Question: I am working on a using in C. I have implemented that clients can connect to the server and send messages to the server, and the server should be distributed messages to the others.
But when I am trying to test my program and trying to make two clients communicate, something strange happens. The strange thing happens if I follow the following steps.
1. run server program and waiting for connections.
2. open one client program and connecting to the server, then send two messages, both work successfully.
3. open another client and do the same, the first client can receive the message that the second client sent perfectly.
4. But when I switch to the first server and try to write a new message and send to the server to be distributed, it fails. And neither the second client nor the server could receive this message.
5. After some debugging, it seems that the server program stuck on read() function. By the way, I did these all on my Uubuntu18.04 virtual machine in different terminals.
More points:
1. I have tried to debug and print all the values I can get, it seems that the write() function of the client program working properly, but the server program stops at the second function read() inside the Receive thread.
2. I think that this might be a question about the blocking state of read() function but I am new to networking programming and quite don't understand.
This is a screenshot of my problem (Chat-room:Left is a server, right are two clients):

Here are my client.c and server.c codes, I have indicated the position that the issue occurs.
CLIENT.C
'''
/* tcp-client.c */
#include <stdio.h>
#include <fcntl.h>
#include <sys/types.h>
#include <sys/socket.h>
#include <netinet/in.h>
#include <strings.h>
#include <arpa/inet.h>
#include <unistd.h>
#include <string.h>
#include <pthread.h>
#include <stdlib.h>
//send the message to the server any time terminal get input
void* Send(void* Socked)
{
char sender[80];
//save the socked into a int pointer
int *SockedCopy = Socked;
while(fgets(sender, sizeof(sender), stdin)){
//whenever enter a string, send it
int messageSize = strlen(sender) + 1;
write(*SockedCopy, &messageSize, sizeof(int));
int i = write(*SockedCopy, sender, messageSize); //both work when sending message
printf("write over! the write() returns %d
", i);
//check whether this is a quit message
if(strcmp(sender, "q!") == 0)
exit(1);
}
}
//receive message from server
void* Receive(void* Socked)
{
int *SockedCopy = Socked;
char Receiver[80];
while(1){
//read message continuosly
int reveiverEnd = 0;
reveiverEnd = read (*SockedCopy, Receiver, 1000);
Receiver[reveiverEnd] = '';
fputs(Receiver, stdout);
Receiver[0] = '';
}
}
int main ()
{
int sockfd, n;
pthread_t threadSend;
pthread_t threadReceive;
struct sockaddr_in serv, cli;
char rec[1000];
char send[80];
//input UserName
printf("Input Username:" );
fgets(send, sizeof(send), stdin);
send[strlen(send) - 1] = '';
int MessageSize = strlen(send);
//create socked
sockfd = socket (PF_INET, SOCK_STREAM, 0);
//create server information
bzero (&serv, sizeof (serv));
serv.sin_family = PF_INET;
serv.sin_port = htons (8888);
serv.sin_addr.s_addr = inet_addr ("127.0.0.1" /*local machine*/);
//connect to the server
connect (sockfd, (struct sockaddr *) &serv, sizeof (struct sockaddr));
//send the user name to the server
write(sockfd, &MessageSize, sizeof(int));
write (sockfd, send, sizeof(send));
//get successfully connecting message
n = read (sockfd, rec, 1000);//n marks real length
rec[n] = '';
fputs(rec, stdout);
send[0] = '';
//open send thread
pthread_create(&threadSend, 0, Send, &sockfd);
//open receiving message thread
pthread_create(&threadReceive, 0, Receive, &sockfd);
//close socked and close two threads
for(int i = 0; i < 100; ++i)
sleep(100000);
pthread_exit(&threadSend);
pthread_exit(&threadReceive);
close(sockfd);
return 0;
}
'''
SERVER.C
'''
#include <stdio.h>
#include <stdlib.h>
#include <string.h>
#include <pthread.h>
#include <sys/socket.h>
#include <linux/in.h>
#include <unistd.h>
#include <unistd.h>
pthread_t thread;
pthread_t threadClient[100];
int ServerSock;
//Every client's information
typedef struct
{
int sock;
char UserName[16];
struct sockaddr address;
int addr_len;
} connection_t;
static connection_t conn[100];
//this function distributes the messsage/status of single client to the other
//Info is the message needed to be distributed
int SendInfo(void* Info)
{
char *info = Info;
for(int i = 0; i < 100; ++i)
//send to the client that exists and doesn't quit room
if(conn[i].addr_len != -1 && conn[i].addr_len != 0){
if(send (conn[i].sock, info , strlen(info) + 1, 0) == -1)
printf("error occured, send to %s fail", conn[i].UserName);
printf("send %s to %s successfully!
", info, conn[i].UserName);
}
return 0;
}
//This function deals with single client, aim to receive message from this client
//and then send them to another using SendIinfo
void* Receive(void* clientnumber)
{
int* Clientnumber = clientnumber;
while(1)
{
//read the message from the client
char *Buffer;
int messageLen = 0;
read(conn[*Clientnumber].sock, &messageLen, sizeof(int));
printf("receive from %d
", messageLen);
if(messageLen > 0)
{
Buffer = (char *)malloc((messageLen+1)*sizeof(char));
read(conn[*Clientnumber].sock, Buffer, messageLen); // the program stucks here and don't know why
if(Buffer[0] != ':') continue;
Buffer[messageLen] = '';
//whether the client want to quit
if( Buffer[1] == 'q' && Buffer[2] == '!' )
{
//constitute quit message and delete this client
char quit[] = " quit the chat room";
char quitMessage[20];
quitMessage[0] = '';
strcat(conn[*Clientnumber].UserName, quit);
SendInfo(quitMessage);
conn[*Clientnumber].addr_len = -1;
pthread_exit(&threadClient[*Clientnumber]);
}
else{
//constitute the message
char begin[] = " says";
char messageDistribute[200];
messageDistribute[0] = '';
strcat(messageDistribute, conn[*Clientnumber].UserName);
strcat(messageDistribute, begin);
strcat(messageDistribute, Buffer);
SendInfo(messageDistribute);
}
free(Buffer);
}
else
continue;
}
}
//aim to accept whenever there is a client trying to connect
void * process(void * ptr)
{
pthread_t clientThread[100];
char * buffer;
int len;
//the number of the client connecting now
int clientNumber = 0;
long addr = 0;
while(1){
//waiting to be connected
if(clientNumber < 100)
{
conn[clientNumber].sock = accept(ServerSock, &conn[clientNumber].address, &conn[clientNumber].addr_len);
}
else
break;
//the length of the message
read(conn[clientNumber].sock, &len, sizeof(int));
if (len > 0)
{
//multiple information of a client
addr = (long)((struct sockaddr_in *)&conn[clientNumber].address)->sin_addr.s_addr;
buffer = (char *)malloc((len+1)*sizeof(char));
buffer[len] = 0;
read(conn[clientNumber].sock, buffer, len);
//send success message to the client
send (conn[clientNumber].sock, "You have entered the chatroom, Start CHATTING Now!
", 51, 0);
//save client's nick name
strcpy(conn[clientNumber].UserName, buffer);
printf("User <%s> has entered the Chatroom!
", conn[clientNumber].UserName);
printf("There are %d people in Chatroom now!
",clientNumber+1);
free(buffer);
//create a thread dealing the messages from a single client
int number = clientNumber;
pthread_create(&threadClient[clientNumber], 0, Receive, &number);
}
clientNumber += 1;
}
pthread_exit(0);
}
int main(int argc, char ** argv){
struct sockaddr_in address;
int port = 8888;
connection_t * connection;
//create socked
ServerSock = socket(AF_INET, SOCK_STREAM, IPPROTO_TCP);
//bind the socked to a port
address.sin_family = AF_INET;
address.sin_addr.s_addr = INADDR_ANY;
address.sin_port = htons(port);
if (bind(ServerSock, (struct sockaddr *)&address, sizeof(struct sockaddr_in)) < 0)
{
fprintf(stderr, "error: cannot bind socket to port %d
", port);
return -4;
}
//listen for connections
listen(ServerSock, 100);
printf("the server is ready and listening
");
//creating a thread dealing with connections
pthread_create(&thread, 0, process, (void *)connection);
//keep this program working
for(int i = 0; i < 100; ++i)
sleep(10000);
//close socked and thread
pthread_detach(thread);
close(ServerSock);
return 0;
}
'''
This is for an academic homework.
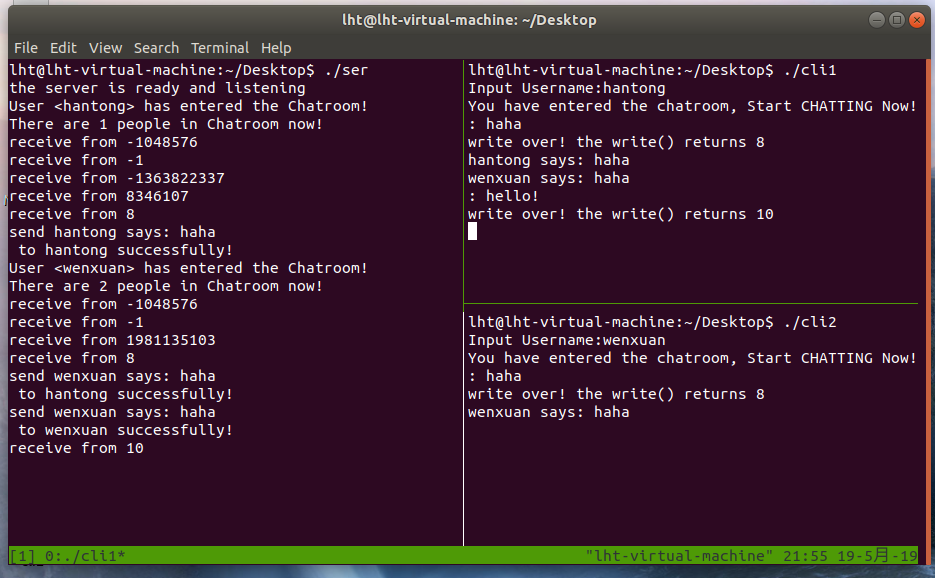
Answer: Your problem isn't a networking problem at all, but rather an error in how you are passing your 'clientnumber' argument to your 'Receive' thread:
'''
if (len > 0)
{
[...]
int number = clientNumber;
pthread_create(&threadClient[clientNumber], 0, Receive, &number);
} // number gets destroyed here
'''
Note that in the above code, 'number' is a local variable, which means it will be destroyed as soon as the scope exits (i.e. as soon as execution reaches the '}' line, above).
However, you are passing a pointer to 'number' (i.e. '&number') to your Receive thread, and your Receive thread tries to use that pointer to look up data about the client. That means the 'Receive' thread is dereferencing a dangling pointer, which invokes undefined behavior. (In this case, what I see is that the program sort of works for a short time, and then stops working, because the memory location 'Clientnumber' points to has been overwritten by some other data, and therefore the next time the 'Receive' thread tries to dereference the pointer, it ends up looking at the wrong data, and therefore calls 'read()' on the wrong socket fd ... but in principle anything could happen, since once you've invoked undefined behavior, all bets are off)
In any case, one easy way to fix the problem would be to pass a pointer to the 'connection_t' object directly, instead of passing an index, i.e.:
'''
pthread_create(&threadClient[clientNumber], 0, Receive, &conn[clientNumber] );
'''
.... and then you can use that pointer directly in your 'Receive' thread:
'''
void* Receive(void* arg)
{
connection_t * conn = (connection_t *) arg;
[...]
int r = read(conn->sock, &messageLen, sizeof(int));
'''
Doing it this way won't invoke undefined behavior, because the 'connection_t conn[100];' array is declared as a static/global, and therefore the objects inside it are guaranteed not to be destroyed until the process exits.
If you still need to access the 'clientNumber' index value from within 'Receive()', you can add that value as another field in the 'connection_t' struct definition.